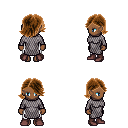
a pixel art fantasy rpg character, female body template, human, dark skin, chain mail, white pants, brown swoop hairstyle, maroon shoes, four views (front, back, left, right), 2x2 character sprite sheet, small pixel art, hard edges, no anti-aliasing